Question: I just downloaded and installed the latest MySQL version (5.6) on Windows 8 64bit.
Defaults were used during install and it all ran smoothly.
Using MySQL Workbench I created a schema with one simple table and also created a new user.
On the schema privileges tab I add a new entry for the user, press the Select "All" button to select the privileges and hit Save Changes. As soon as I do this I get he following error:

Any ideas why this is happening?
I am very new to DB's so if you have any alternative methods I can try please explain in simple (step by step) terms.
Thanks
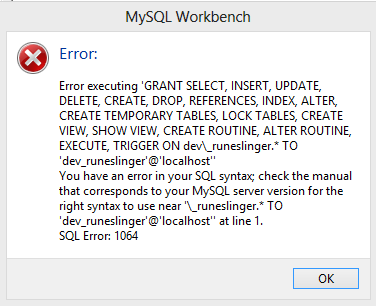
Answer: It appears to be bug <URL> in MySQL Workbench:
> Database names containing an underscore showing up escaped/ cause SQL Error
It was reported last month and it's still open so you can either downgrade to a version older than 5.2.46 or wait to see whether it's fixed.